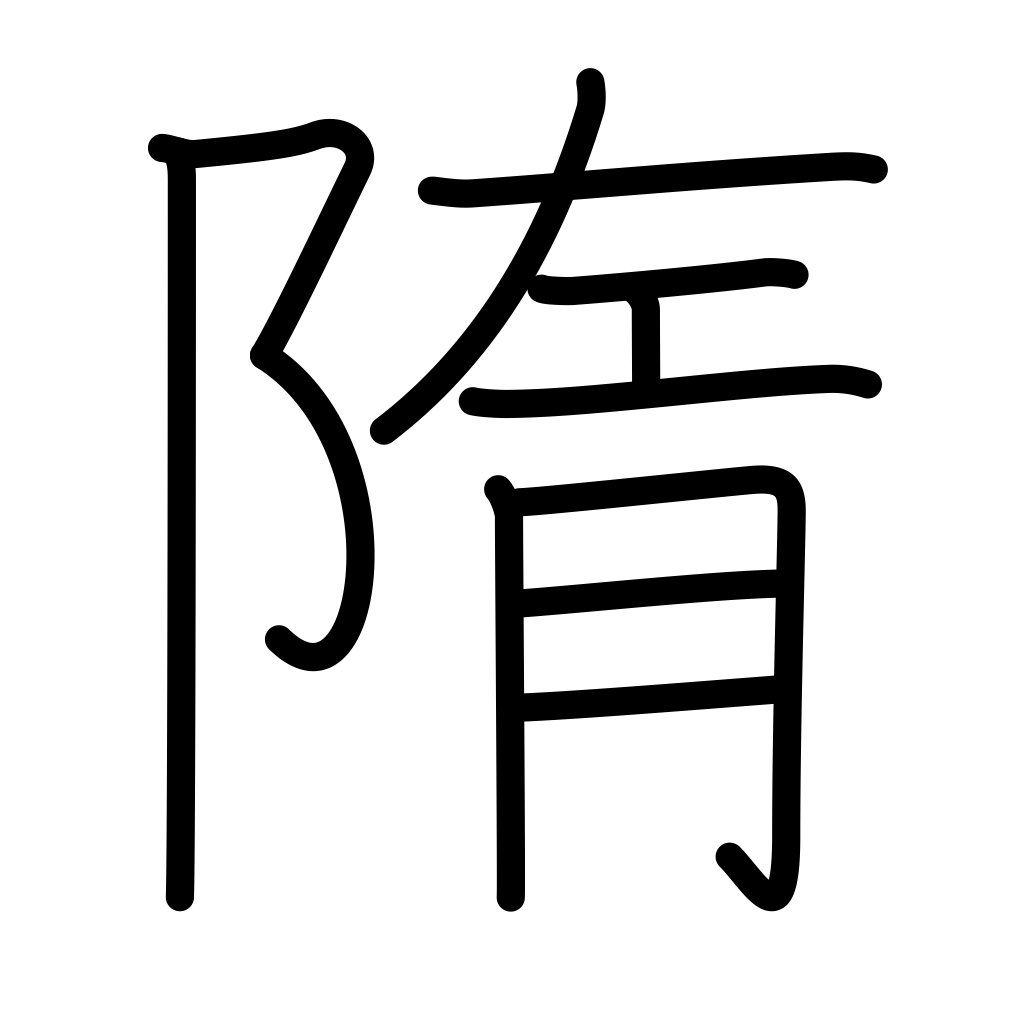
Meaning: name of a Chinese dynasty, remains of sacrifice, bury, fall, sag